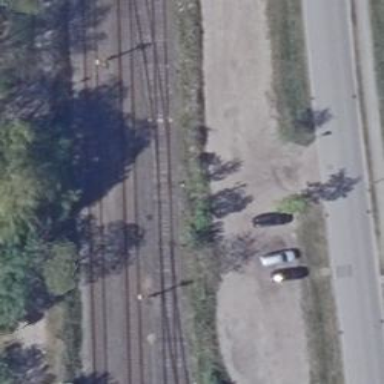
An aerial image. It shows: Railway switch.